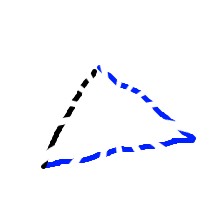
Shape: triangle